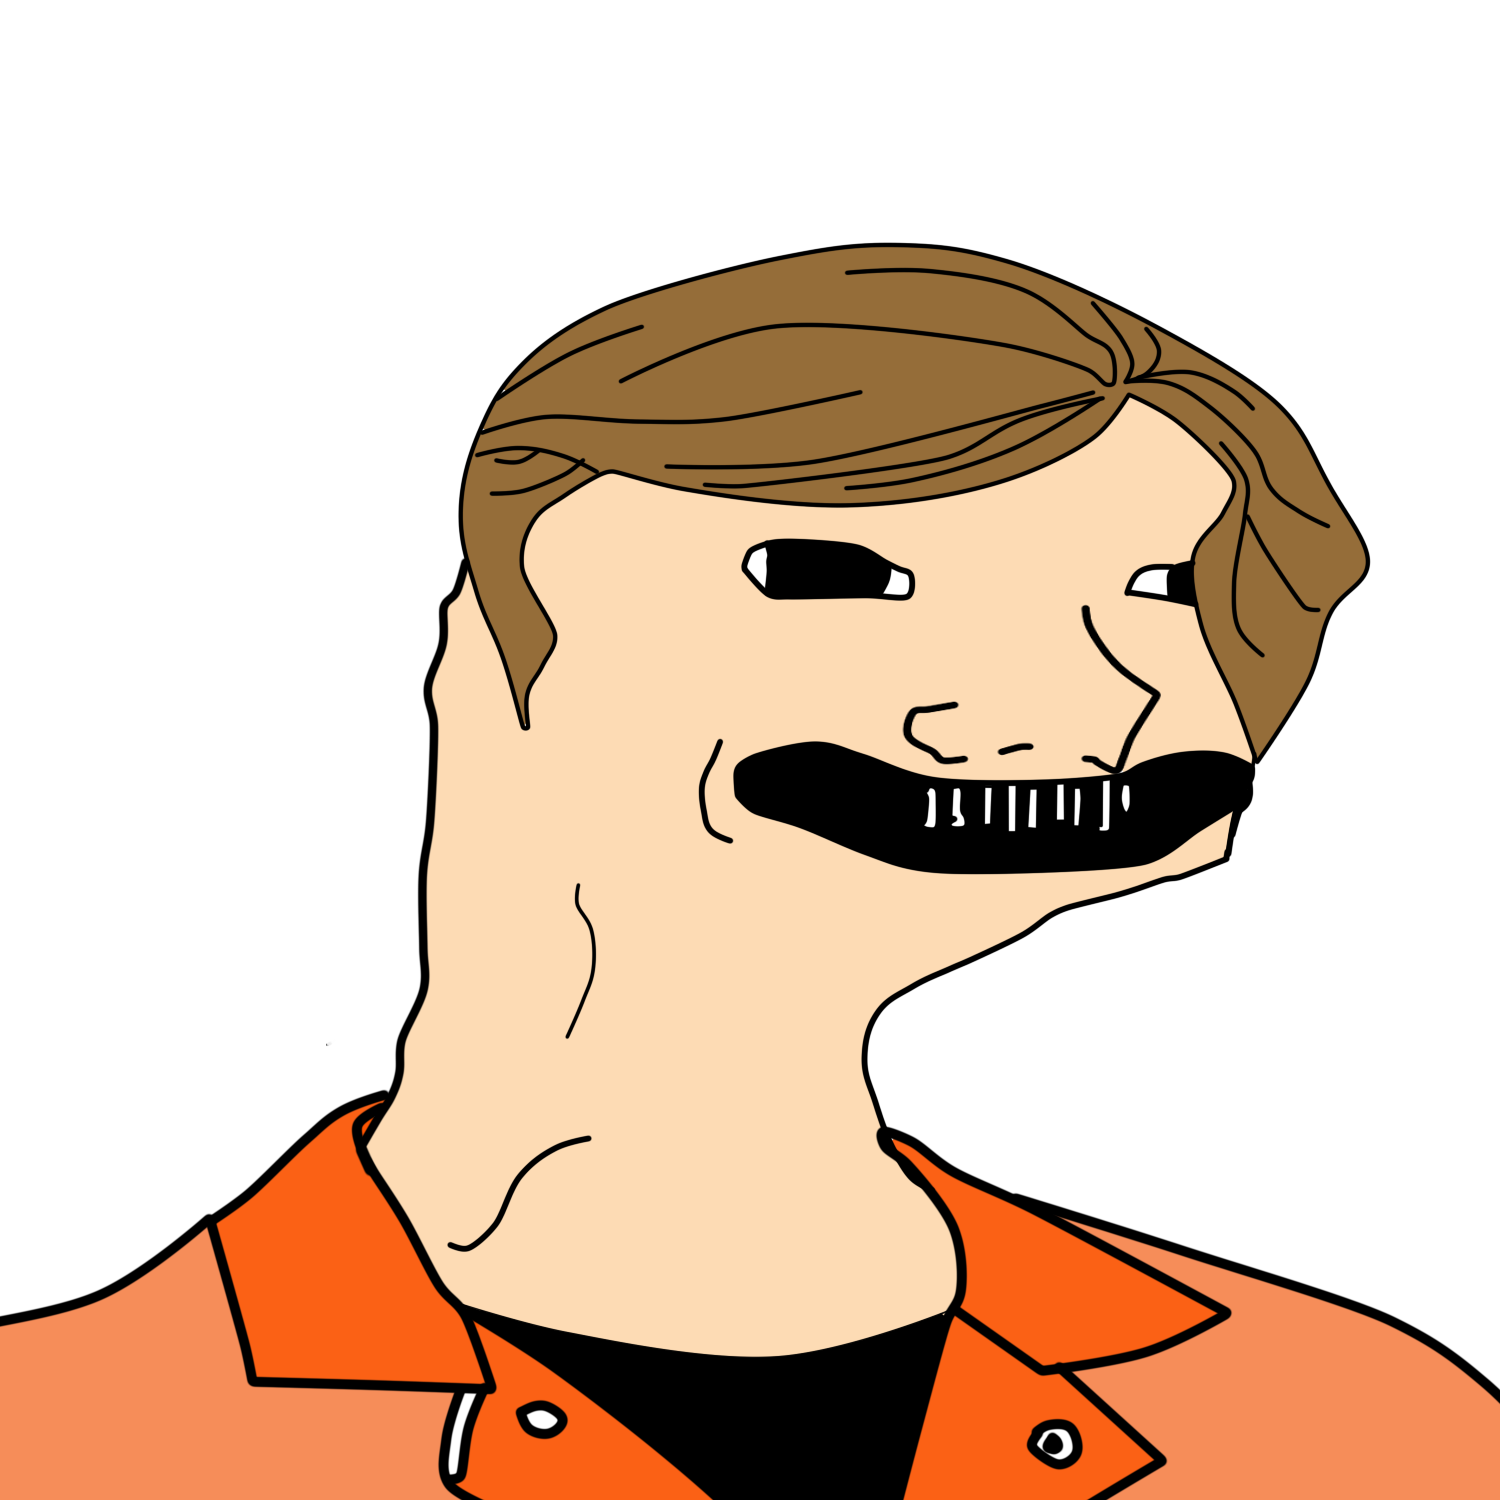
Label: 5_Brainlet